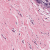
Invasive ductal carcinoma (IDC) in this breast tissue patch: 0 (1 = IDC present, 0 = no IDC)